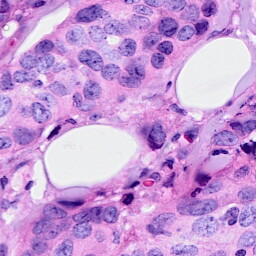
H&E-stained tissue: Breast